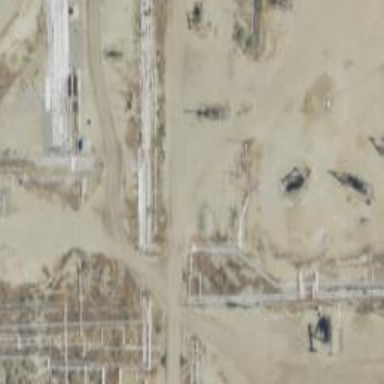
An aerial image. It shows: Petroleum well that is man-made.